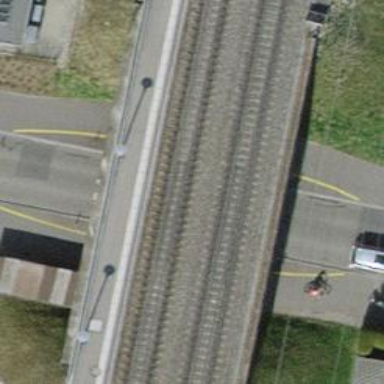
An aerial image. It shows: Bus stop with platform for public transport. The bus stop has roofed shelter.